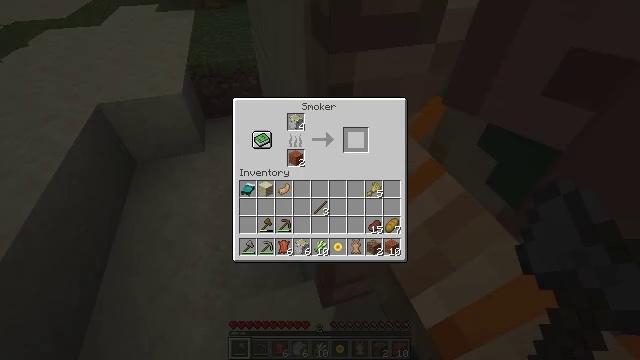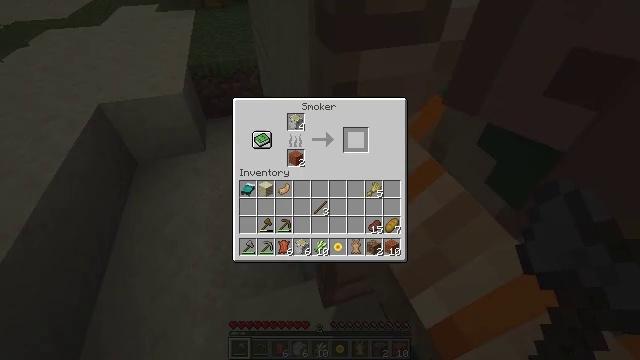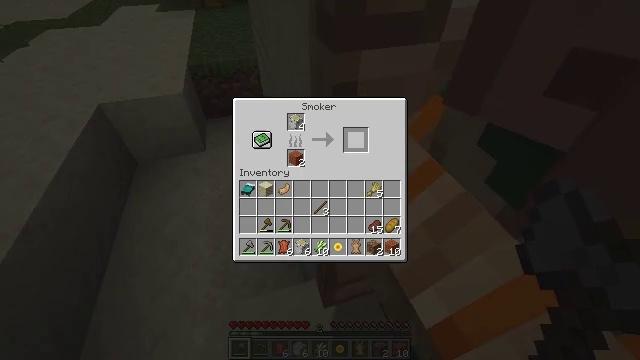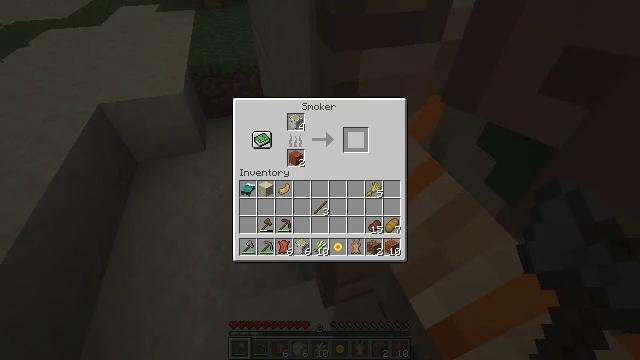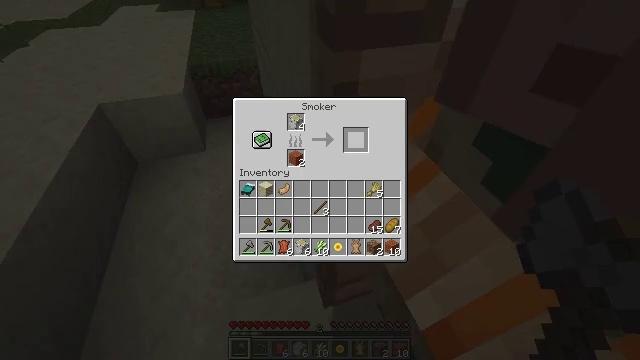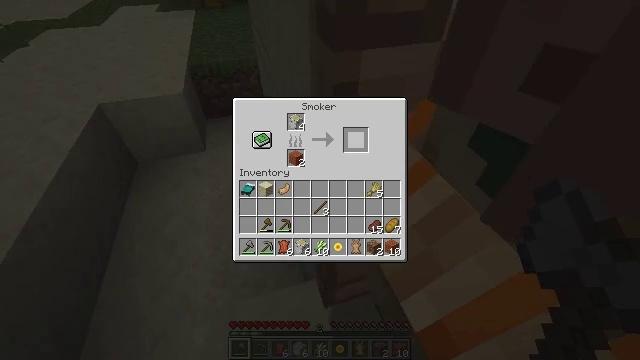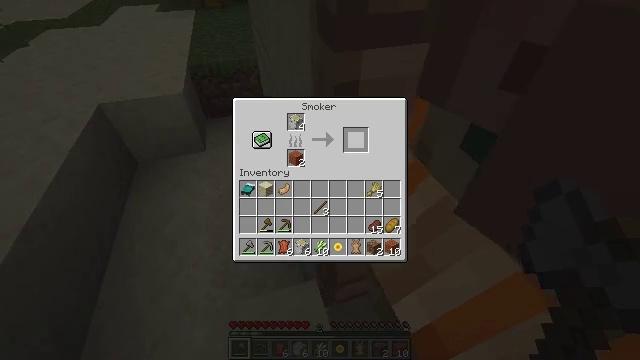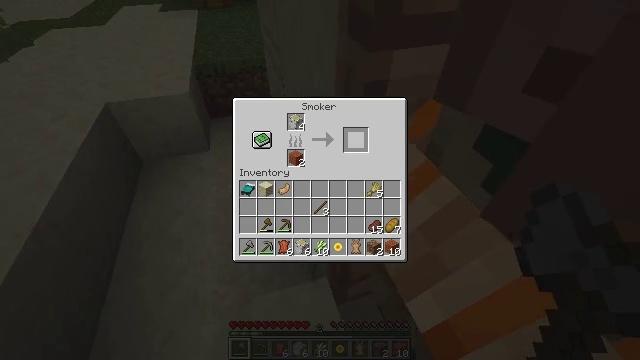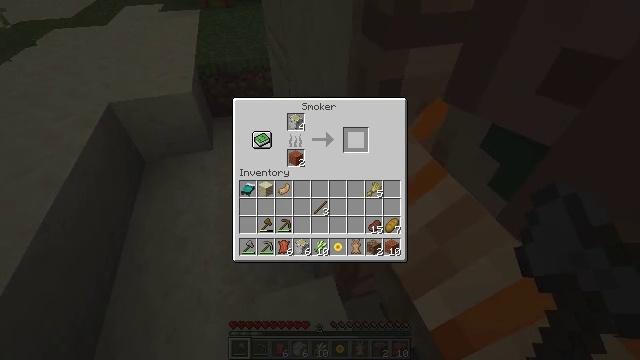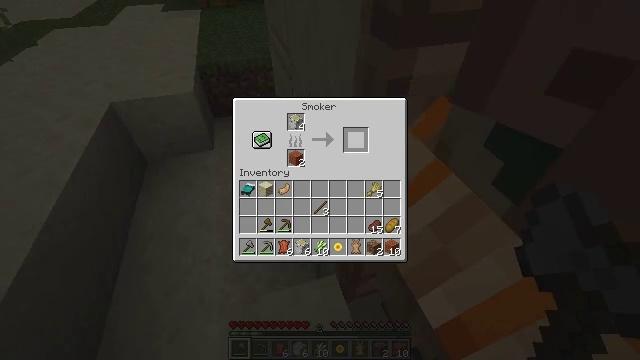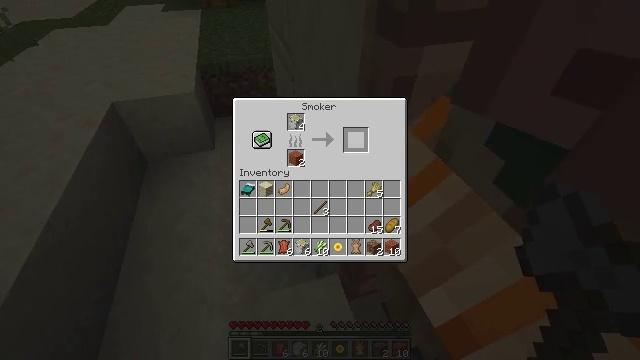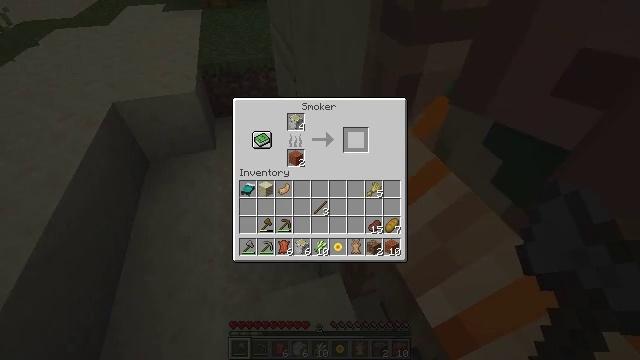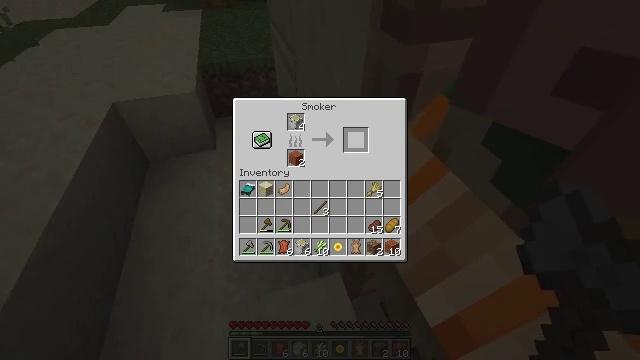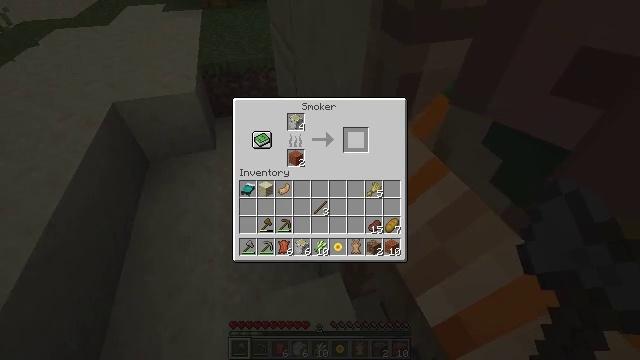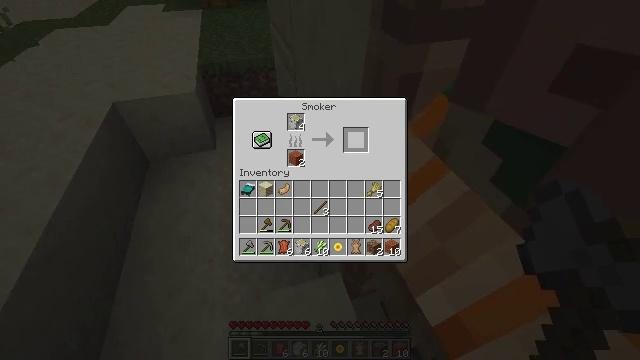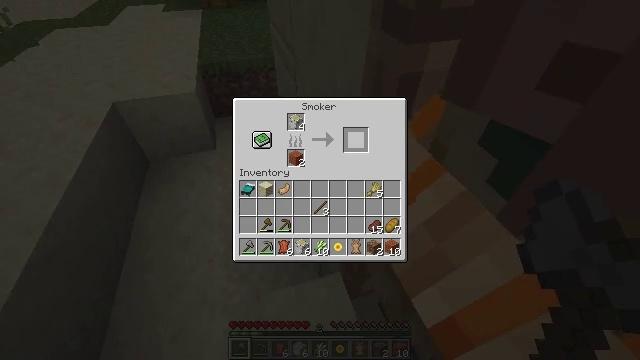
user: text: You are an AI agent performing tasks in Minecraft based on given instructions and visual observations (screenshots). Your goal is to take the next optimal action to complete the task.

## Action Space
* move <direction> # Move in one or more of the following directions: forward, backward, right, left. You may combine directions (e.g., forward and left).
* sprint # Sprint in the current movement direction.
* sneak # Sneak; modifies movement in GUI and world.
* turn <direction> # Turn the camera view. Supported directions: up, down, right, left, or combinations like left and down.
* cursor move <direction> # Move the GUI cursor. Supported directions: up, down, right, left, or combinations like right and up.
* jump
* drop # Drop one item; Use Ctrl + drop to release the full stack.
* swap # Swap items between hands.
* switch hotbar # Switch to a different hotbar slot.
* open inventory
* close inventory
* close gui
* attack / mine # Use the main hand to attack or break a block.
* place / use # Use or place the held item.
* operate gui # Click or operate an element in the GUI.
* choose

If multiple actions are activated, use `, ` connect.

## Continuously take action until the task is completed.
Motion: motion action
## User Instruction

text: Mine the dead bush in the desert.
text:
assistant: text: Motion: open gui
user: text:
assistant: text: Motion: no_op
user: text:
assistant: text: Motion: no_op
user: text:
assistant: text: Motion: no_op
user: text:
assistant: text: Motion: no_op
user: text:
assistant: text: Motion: no_op
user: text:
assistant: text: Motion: no_op
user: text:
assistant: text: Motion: no_op
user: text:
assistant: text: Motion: no_op
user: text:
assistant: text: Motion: no_op
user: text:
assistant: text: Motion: no_op
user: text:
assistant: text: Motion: no_op
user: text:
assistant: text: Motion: no_op
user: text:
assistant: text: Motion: no_op
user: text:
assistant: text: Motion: no_op
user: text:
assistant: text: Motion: no_op
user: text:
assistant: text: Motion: no_op
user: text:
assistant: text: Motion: no_op
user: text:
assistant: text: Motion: cursor move down
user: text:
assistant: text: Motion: cursor move left and down
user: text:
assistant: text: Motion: no_op
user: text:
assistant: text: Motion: no_op
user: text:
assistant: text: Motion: no_op
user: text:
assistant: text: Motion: no_op
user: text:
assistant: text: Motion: no_op
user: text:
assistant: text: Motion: no_op
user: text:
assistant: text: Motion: no_op
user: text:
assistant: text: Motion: no_op
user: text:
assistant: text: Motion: no_op
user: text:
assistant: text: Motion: no_op